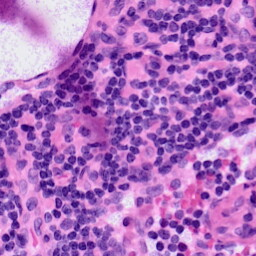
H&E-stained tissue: LymphNode